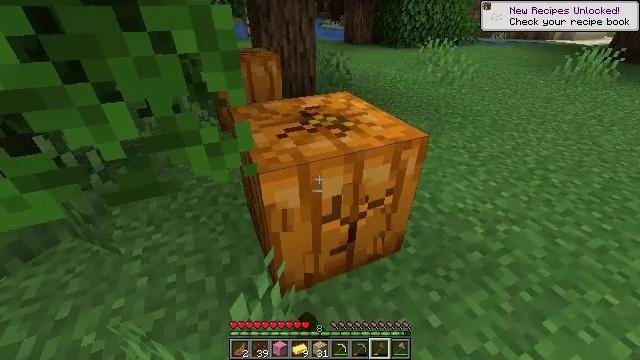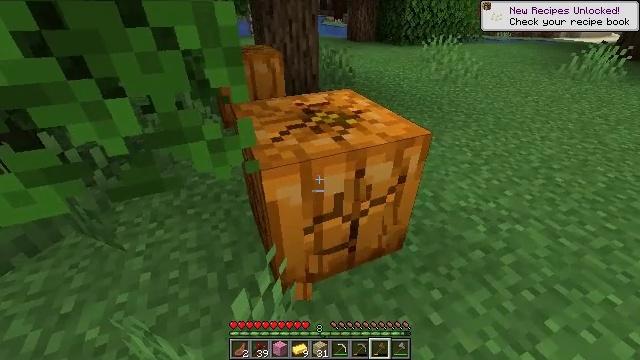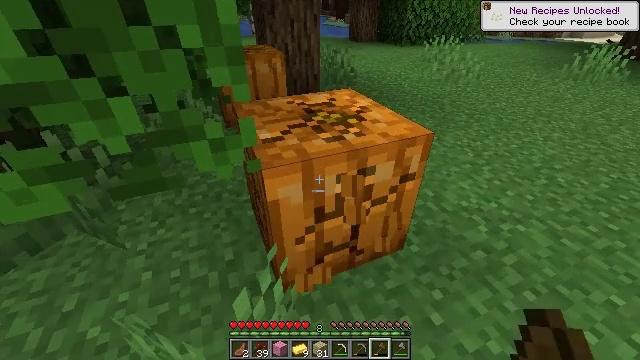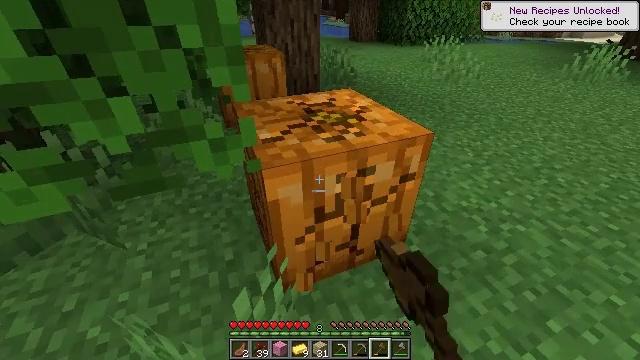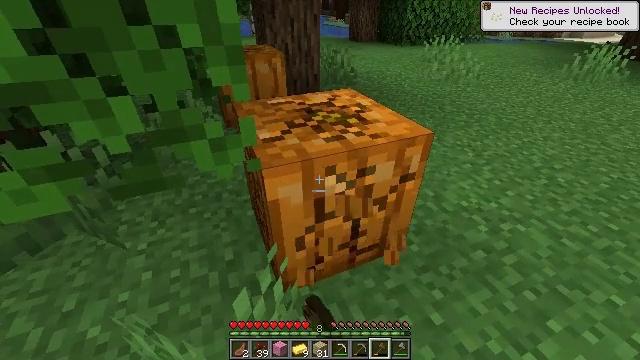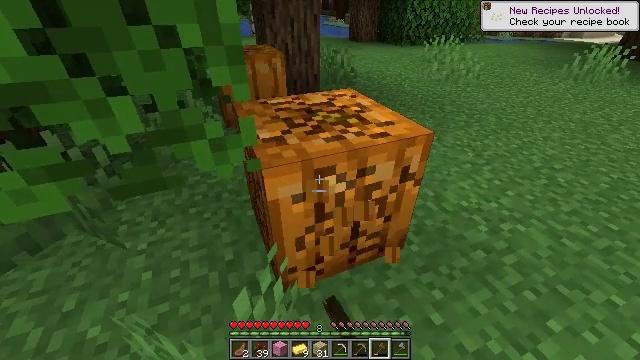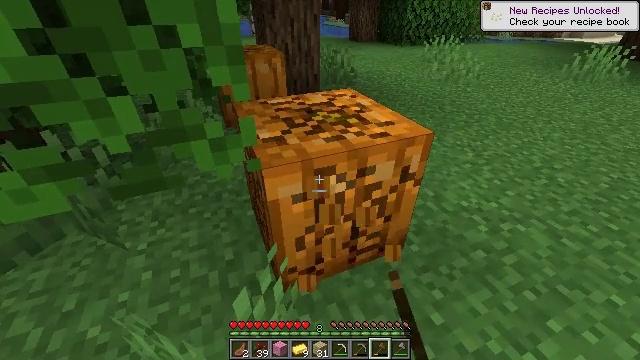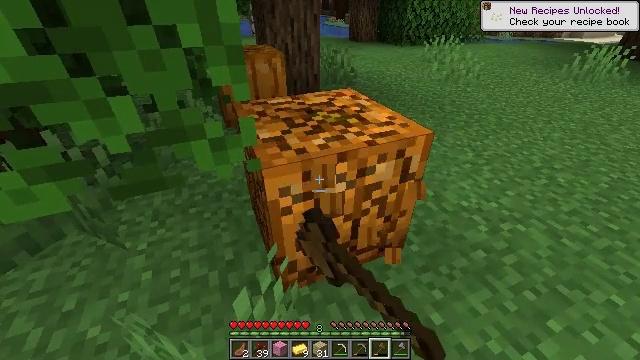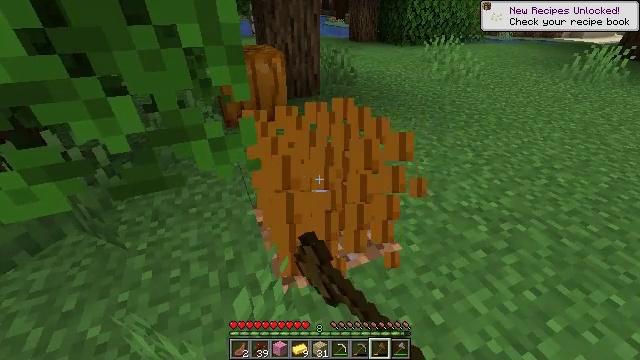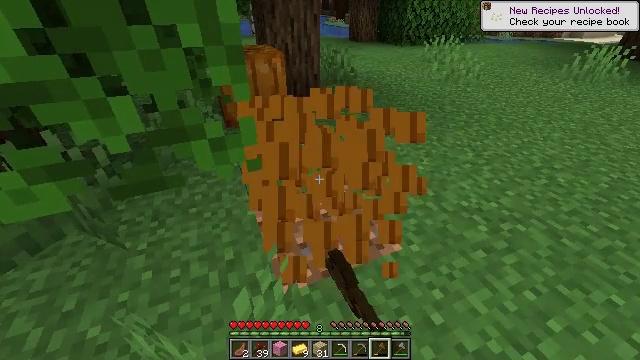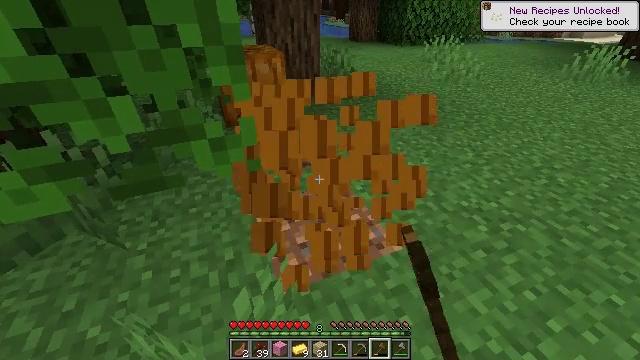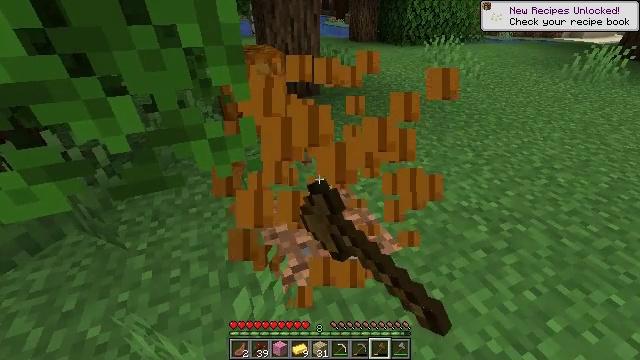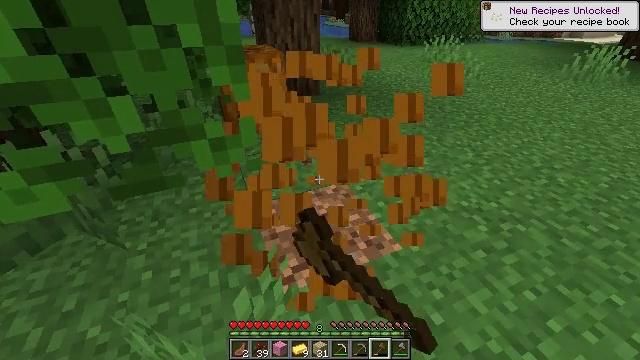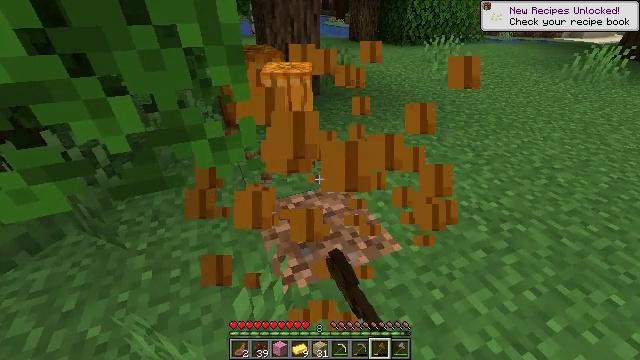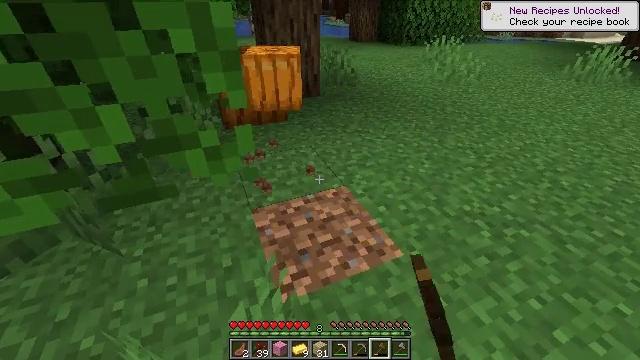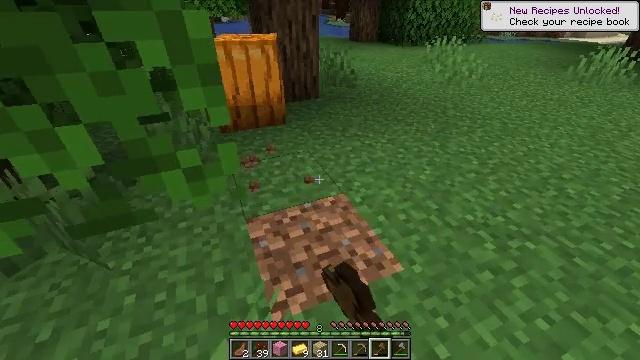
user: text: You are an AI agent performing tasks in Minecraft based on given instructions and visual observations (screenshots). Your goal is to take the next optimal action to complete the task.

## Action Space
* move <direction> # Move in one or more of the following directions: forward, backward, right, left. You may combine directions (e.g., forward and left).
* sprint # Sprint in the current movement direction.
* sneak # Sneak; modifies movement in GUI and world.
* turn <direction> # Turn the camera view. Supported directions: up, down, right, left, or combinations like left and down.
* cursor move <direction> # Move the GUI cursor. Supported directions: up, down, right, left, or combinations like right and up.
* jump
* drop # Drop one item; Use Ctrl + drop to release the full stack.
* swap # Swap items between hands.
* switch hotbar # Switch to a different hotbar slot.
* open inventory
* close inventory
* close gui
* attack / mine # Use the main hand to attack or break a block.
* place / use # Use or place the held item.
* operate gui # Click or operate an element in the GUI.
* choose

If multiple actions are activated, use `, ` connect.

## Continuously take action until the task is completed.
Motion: motion action
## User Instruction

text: Gather a pumpkin block.
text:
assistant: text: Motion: attack / mine
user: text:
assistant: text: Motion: attack / mine
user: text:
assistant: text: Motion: attack / mine
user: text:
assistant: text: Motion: attack / mine
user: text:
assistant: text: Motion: attack / mine
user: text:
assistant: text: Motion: attack / mine
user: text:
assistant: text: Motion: attack / mine
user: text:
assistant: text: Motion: attack / mine
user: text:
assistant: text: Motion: attack / mine
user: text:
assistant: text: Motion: attack / mine
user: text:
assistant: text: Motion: attack / mine
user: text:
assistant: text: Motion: attack / mine
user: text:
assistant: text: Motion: attack / mine
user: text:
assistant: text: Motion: move forward, attack / mine
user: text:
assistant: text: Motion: move forward and move right, attack / mine
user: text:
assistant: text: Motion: move forward and move right, turn left
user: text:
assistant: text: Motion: move forward and move right, turn left and up
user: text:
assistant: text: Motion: move forward and move right, turn left and up
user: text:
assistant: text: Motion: move forward, turn left and up
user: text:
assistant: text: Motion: move forward, turn left and up
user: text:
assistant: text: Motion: move forward, turn left and up
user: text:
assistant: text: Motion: move forward
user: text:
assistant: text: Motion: move forward
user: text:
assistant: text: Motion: move forward
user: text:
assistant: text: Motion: move forward, attack / mine
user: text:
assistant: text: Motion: move forward, attack / mine
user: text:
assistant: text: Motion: turn left and down, attack / mine
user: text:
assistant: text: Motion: turn left and down, attack / mine
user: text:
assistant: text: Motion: turn left and down, attack / mine
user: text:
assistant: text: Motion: attack / mine